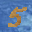
Label: 5